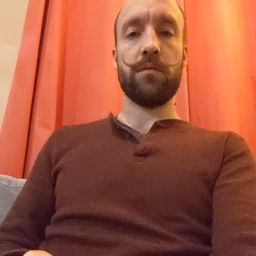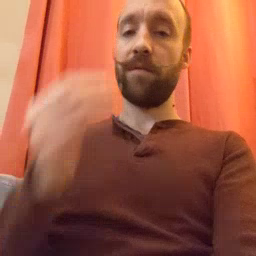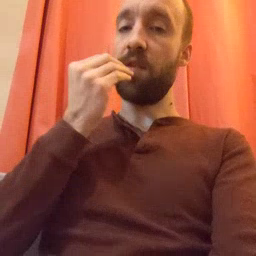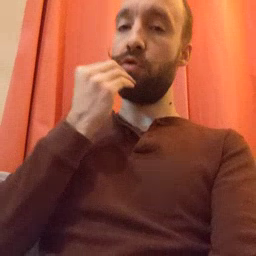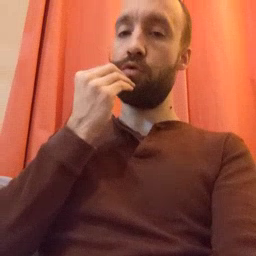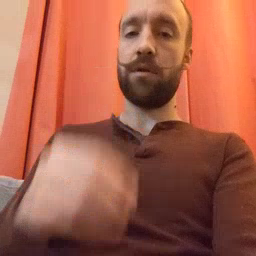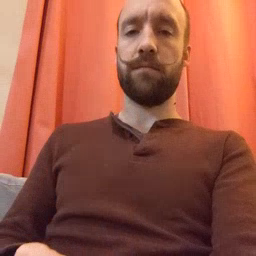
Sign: food